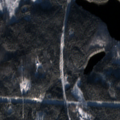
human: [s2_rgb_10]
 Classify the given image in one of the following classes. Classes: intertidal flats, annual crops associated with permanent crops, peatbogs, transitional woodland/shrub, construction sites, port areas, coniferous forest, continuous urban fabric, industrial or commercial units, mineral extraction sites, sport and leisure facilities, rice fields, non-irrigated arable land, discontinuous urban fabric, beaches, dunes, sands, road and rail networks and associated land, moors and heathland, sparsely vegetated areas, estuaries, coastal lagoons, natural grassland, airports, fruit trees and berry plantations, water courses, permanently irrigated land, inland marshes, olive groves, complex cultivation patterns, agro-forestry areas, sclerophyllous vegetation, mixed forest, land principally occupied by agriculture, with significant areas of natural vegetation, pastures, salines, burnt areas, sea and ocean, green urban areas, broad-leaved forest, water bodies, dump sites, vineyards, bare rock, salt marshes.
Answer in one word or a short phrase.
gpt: broad-leaved forest, coniferous forest, mixed forest, water bodies